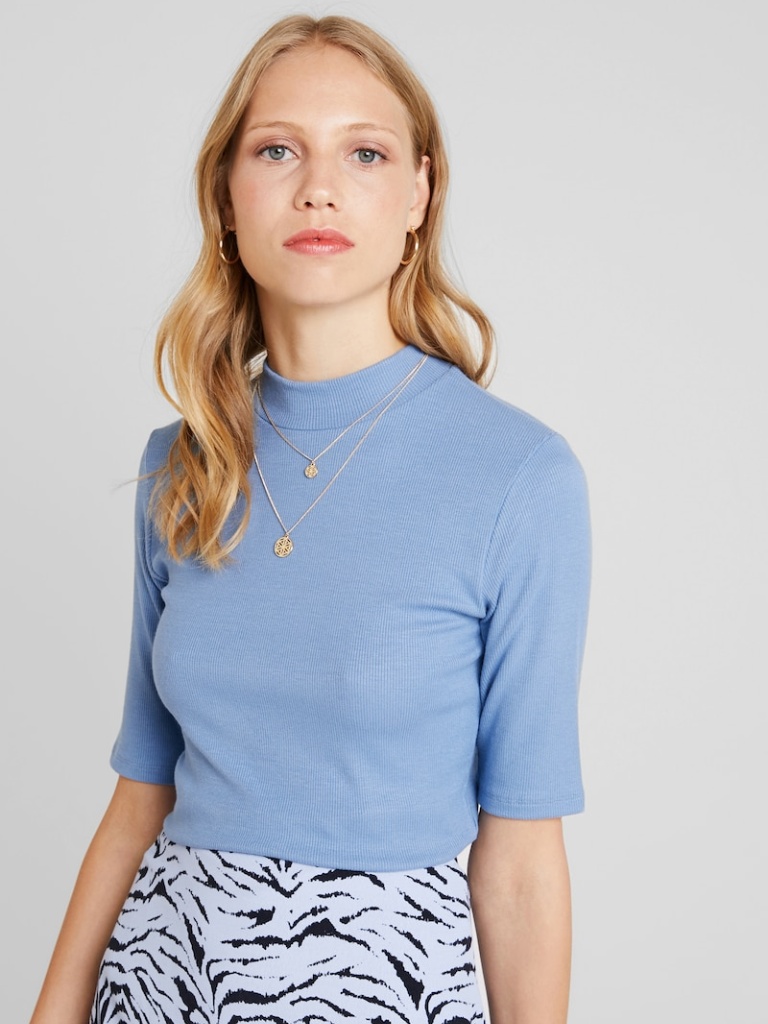
knit fitted short sleeve hip length Fully Tucked in mock t-shirt